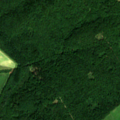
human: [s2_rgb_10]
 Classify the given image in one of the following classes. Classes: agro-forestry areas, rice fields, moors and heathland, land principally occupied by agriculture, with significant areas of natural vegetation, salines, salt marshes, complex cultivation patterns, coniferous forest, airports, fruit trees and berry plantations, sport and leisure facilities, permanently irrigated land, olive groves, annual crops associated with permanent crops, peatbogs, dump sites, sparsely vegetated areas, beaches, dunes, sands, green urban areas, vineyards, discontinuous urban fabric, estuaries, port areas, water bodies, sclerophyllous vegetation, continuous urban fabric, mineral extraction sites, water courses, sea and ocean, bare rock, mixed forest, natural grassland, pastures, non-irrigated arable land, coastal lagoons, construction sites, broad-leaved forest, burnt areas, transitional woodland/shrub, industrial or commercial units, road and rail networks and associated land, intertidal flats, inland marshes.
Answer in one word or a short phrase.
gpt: non-irrigated arable land, complex cultivation patterns, broad-leaved forest